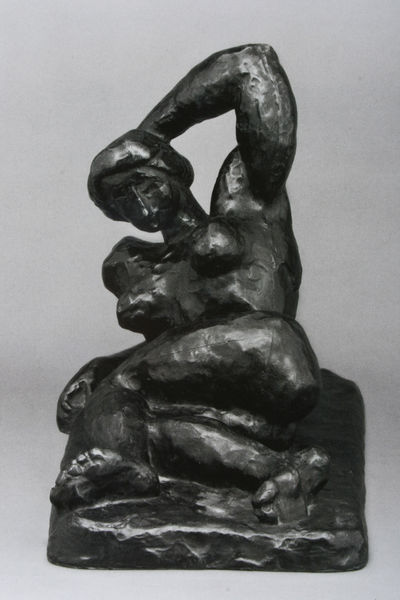
Titel: Nu couché, Liegender Akt
Künstler: Henri Matisse
Institution: Privatsammlung
Schlagwörter: akt, kopf, nackt, brust, frau, schwarz, weiss, arm, sockel, skulptur, brüste, liegen, bronze, plastik, liegend, matisse, lagern, gehoben, barlach, stilisierung